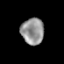
Tissue: prostate
Cell type: T cells
Senescence score: 0.3607
Nuclear area (px): 588
Mean DAPI intensity: 148.614